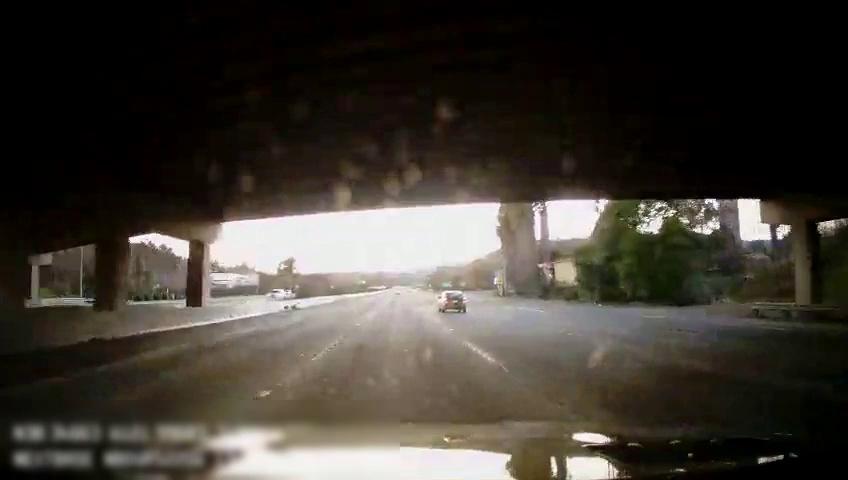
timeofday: Day
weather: Cloudy
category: Drivable Space
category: Vehicles | Car
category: Vehicles | Car
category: Lanes | Current Lane
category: Lanes | Current Lane